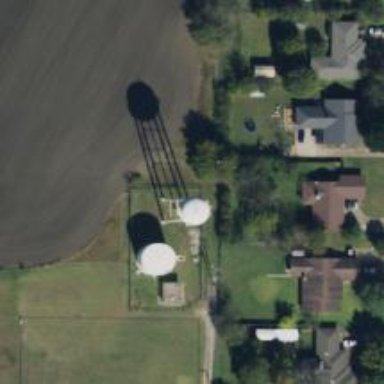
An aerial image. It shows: Storage tank that is man-made.